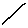
Label: line